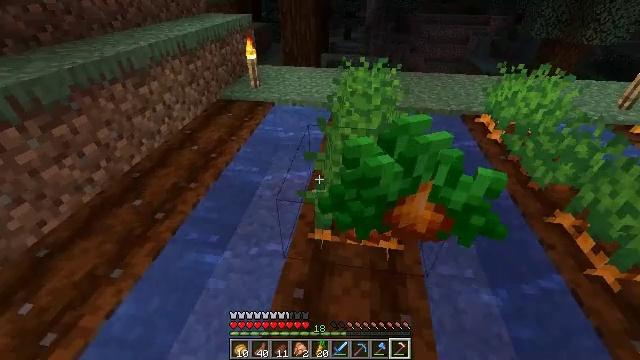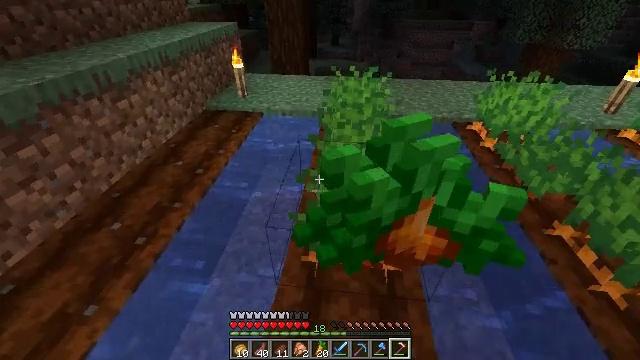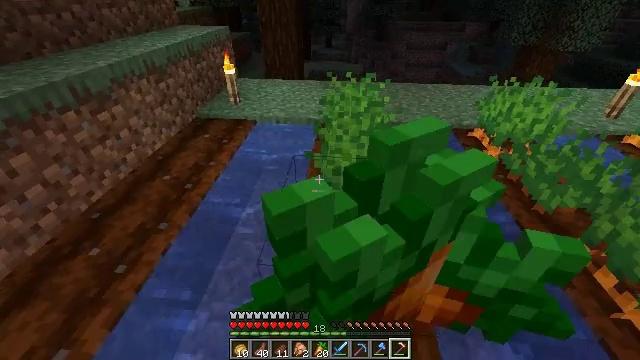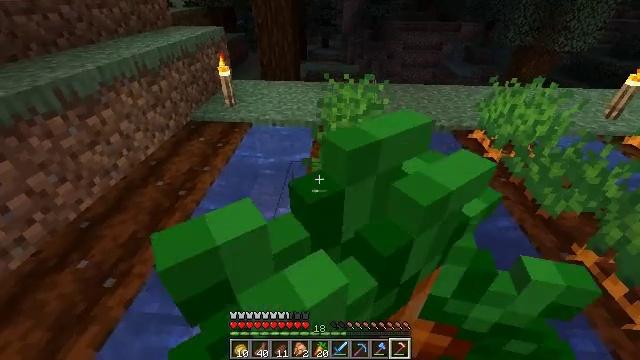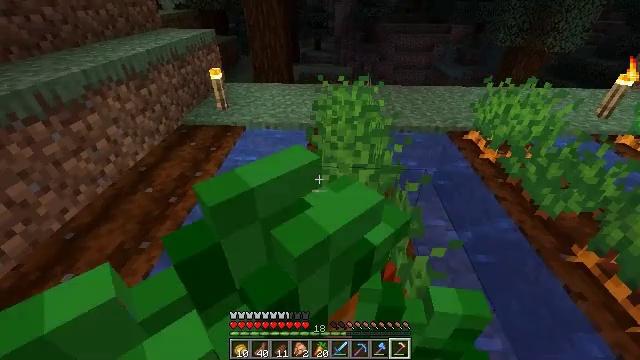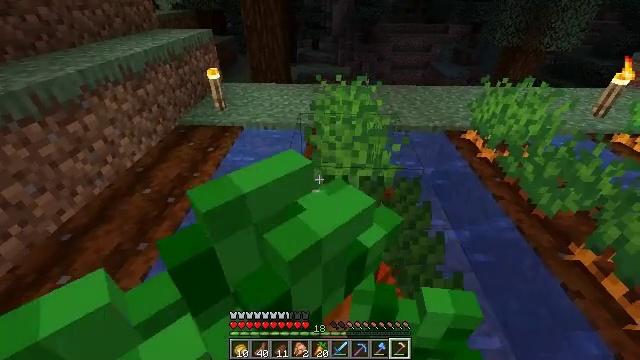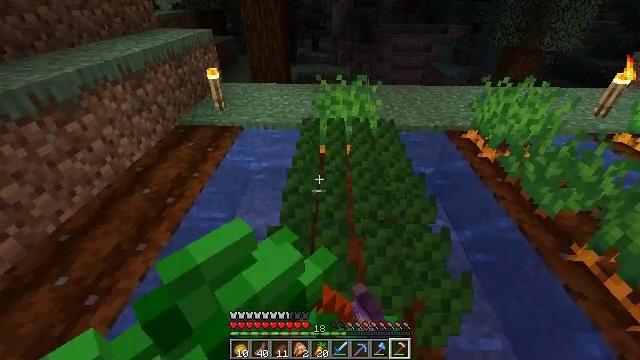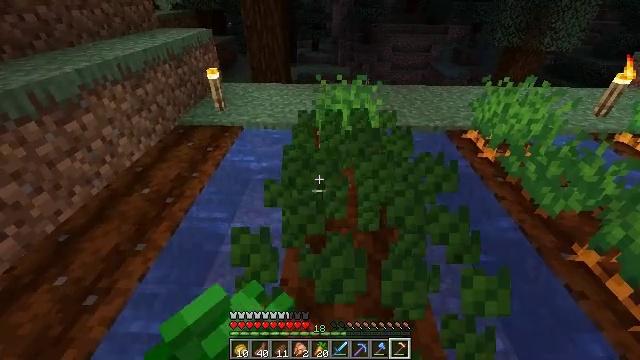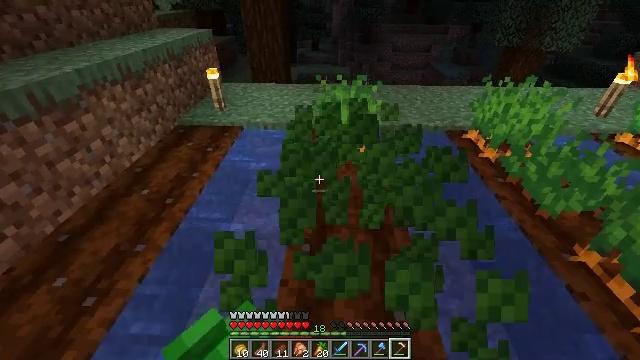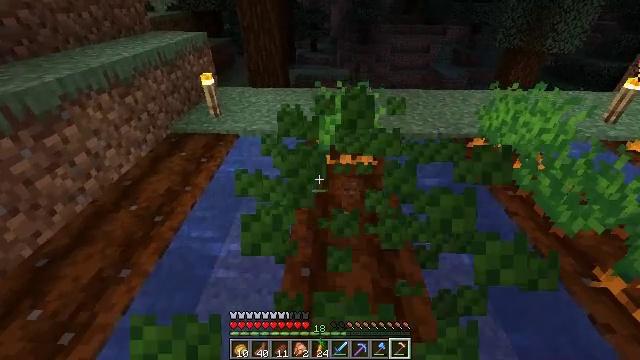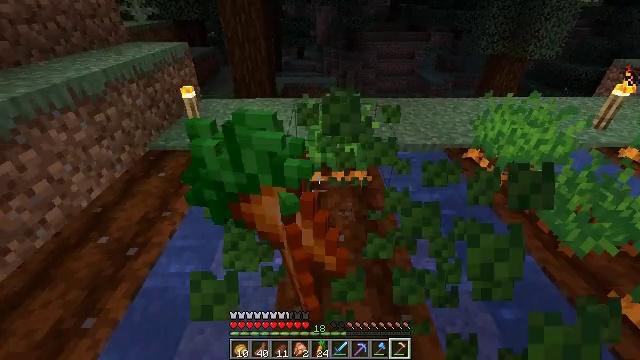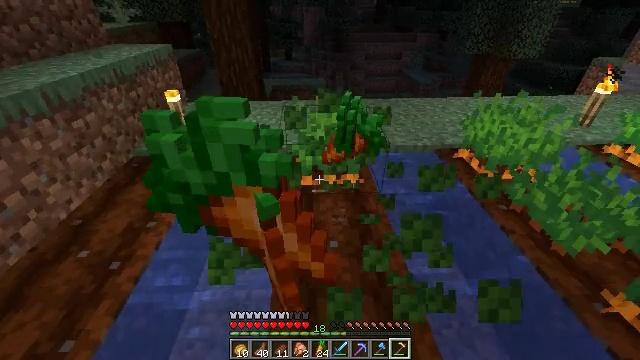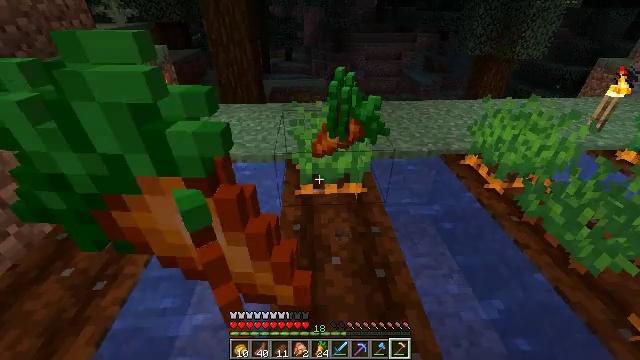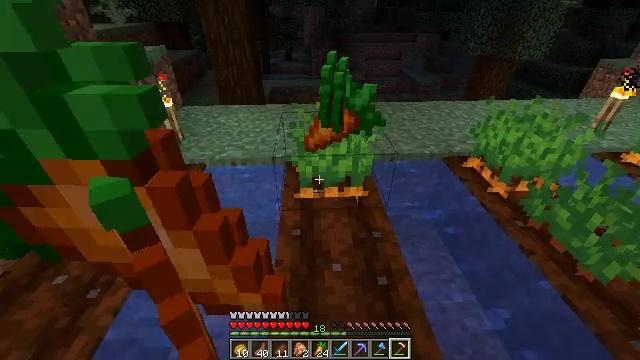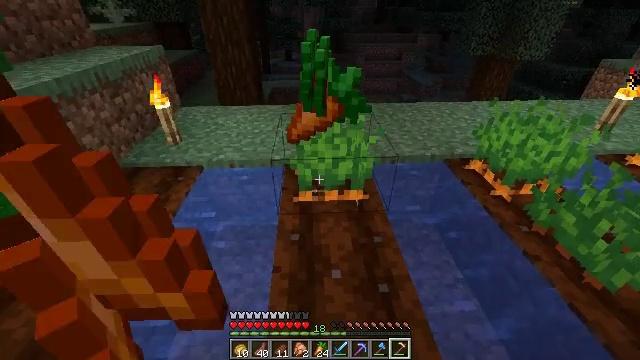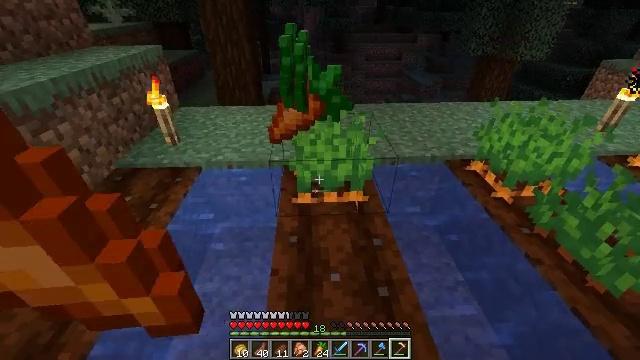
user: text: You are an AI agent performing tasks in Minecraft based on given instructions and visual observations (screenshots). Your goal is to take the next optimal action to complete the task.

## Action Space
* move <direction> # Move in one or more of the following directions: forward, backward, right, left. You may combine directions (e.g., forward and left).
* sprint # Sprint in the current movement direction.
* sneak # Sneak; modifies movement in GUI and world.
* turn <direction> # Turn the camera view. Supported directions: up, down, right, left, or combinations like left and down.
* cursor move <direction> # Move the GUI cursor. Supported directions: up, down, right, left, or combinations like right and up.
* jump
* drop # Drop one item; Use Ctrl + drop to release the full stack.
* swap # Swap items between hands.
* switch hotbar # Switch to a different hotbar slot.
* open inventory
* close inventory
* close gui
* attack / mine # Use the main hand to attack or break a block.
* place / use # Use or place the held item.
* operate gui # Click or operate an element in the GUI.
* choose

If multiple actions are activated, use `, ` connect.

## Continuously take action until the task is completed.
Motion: motion action
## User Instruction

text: Gather carrots from the field.
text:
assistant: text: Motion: move forward, turn right and up
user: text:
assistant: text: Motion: turn right
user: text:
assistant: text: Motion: no_op
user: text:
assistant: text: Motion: turn right
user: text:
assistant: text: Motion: attack / mine
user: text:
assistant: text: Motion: attack / mine
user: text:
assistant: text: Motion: attack / mine
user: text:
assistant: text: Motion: move forward
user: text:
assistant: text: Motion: move forward
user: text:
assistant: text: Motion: move forward, turn right and up
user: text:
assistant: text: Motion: move forward, turn right
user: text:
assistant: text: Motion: no_op
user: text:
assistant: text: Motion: no_op
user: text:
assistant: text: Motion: no_op
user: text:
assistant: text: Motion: no_op
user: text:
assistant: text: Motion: attack / mine
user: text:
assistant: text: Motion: attack / mine
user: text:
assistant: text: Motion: move forward
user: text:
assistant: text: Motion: move forward
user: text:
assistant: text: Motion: move forward
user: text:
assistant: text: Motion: move forward, turn right
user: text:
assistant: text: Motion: move forward, turn right
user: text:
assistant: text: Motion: move forward
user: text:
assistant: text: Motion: move forward
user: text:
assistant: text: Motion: move forward, turn right and down
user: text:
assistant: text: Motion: move forward, turn right
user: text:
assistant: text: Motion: move forward, turn right and down
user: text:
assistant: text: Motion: move forward, turn right and down
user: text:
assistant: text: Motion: move forward, turn right and down
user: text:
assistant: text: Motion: move forward and move left, turn right and down